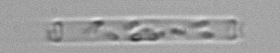
Label: Cerataulina_pelagica